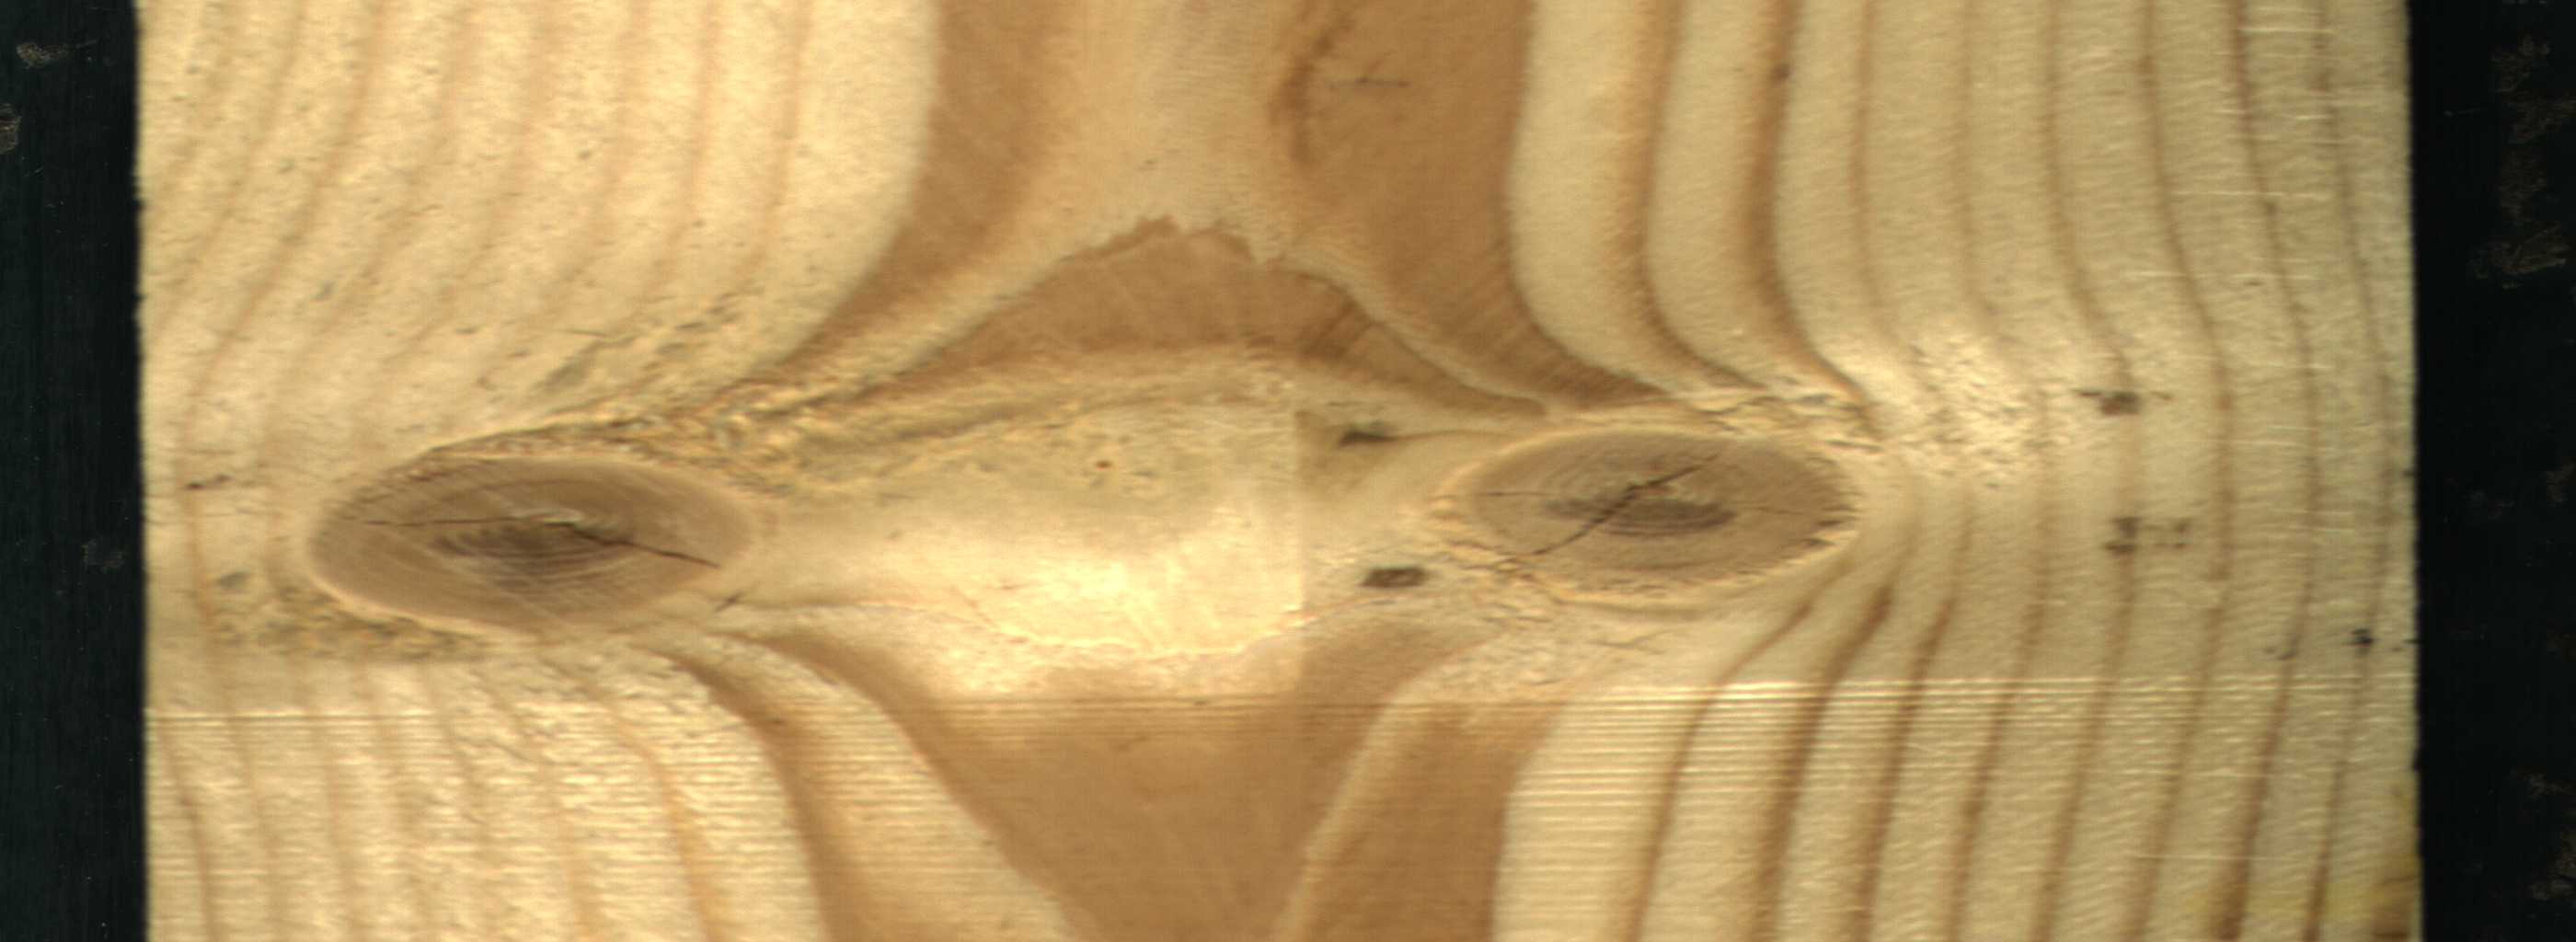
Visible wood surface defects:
knot_with_crack
knot_with_crack